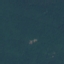
Land use / land cover: Forest